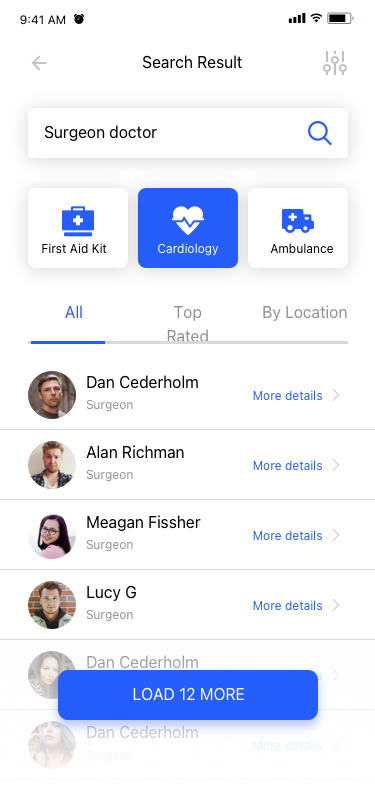
Text in this UI design:
Cardiology
Search Result
Surgeon doctor
First Aid Kit
Ambulance
Top Rated
By Location
All
Dan Cederholm
Surgeon
More details
Alan Richman
Surgeon
More details
Meagan Fissher
Surgeon
More details
Lucy G
Surgeon
More details
Dan Cederholm
Surgeon
More details
Dan Cederholm
Surgeon
More details
LOAD 12 MORE
9:41 AM